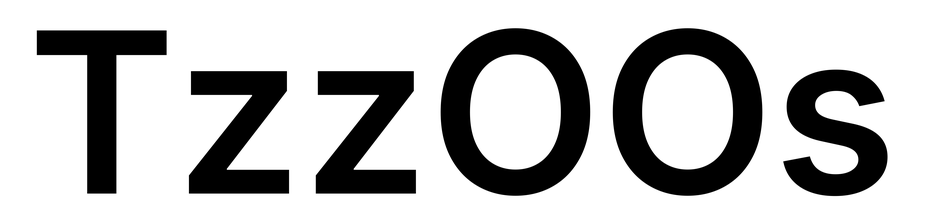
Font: Inter_SemiBold